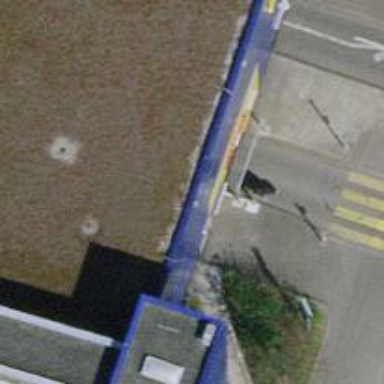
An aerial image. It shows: Parking entrance.